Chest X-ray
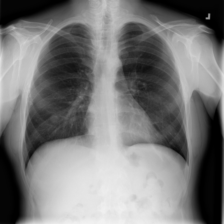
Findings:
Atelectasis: negative
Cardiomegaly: negative
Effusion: negative
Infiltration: positive
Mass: negative
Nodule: positive
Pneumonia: negative
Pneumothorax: negative
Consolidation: negative
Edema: negative
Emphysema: negative
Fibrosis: negative
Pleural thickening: negative
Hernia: negative